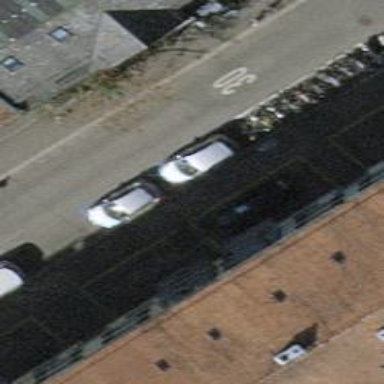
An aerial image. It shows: Parking lane designated for parking.